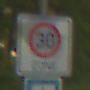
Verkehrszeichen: BeginnZone30
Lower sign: SackgasseFussgaengerDurchlaessig
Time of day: SunriseSunset
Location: Outdoor (RoadRail)
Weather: Clear
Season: NotSpecified
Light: Natural